Interaction volume radius: 5 \u00c5
Interaction volume height: 20 \u00c5
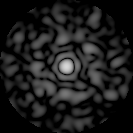
Disorder parameter: 0.8504